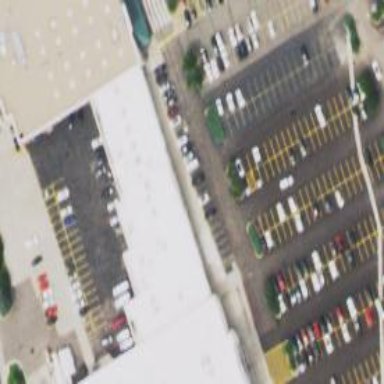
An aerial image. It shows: Retail building.